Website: walmart
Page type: address-validator
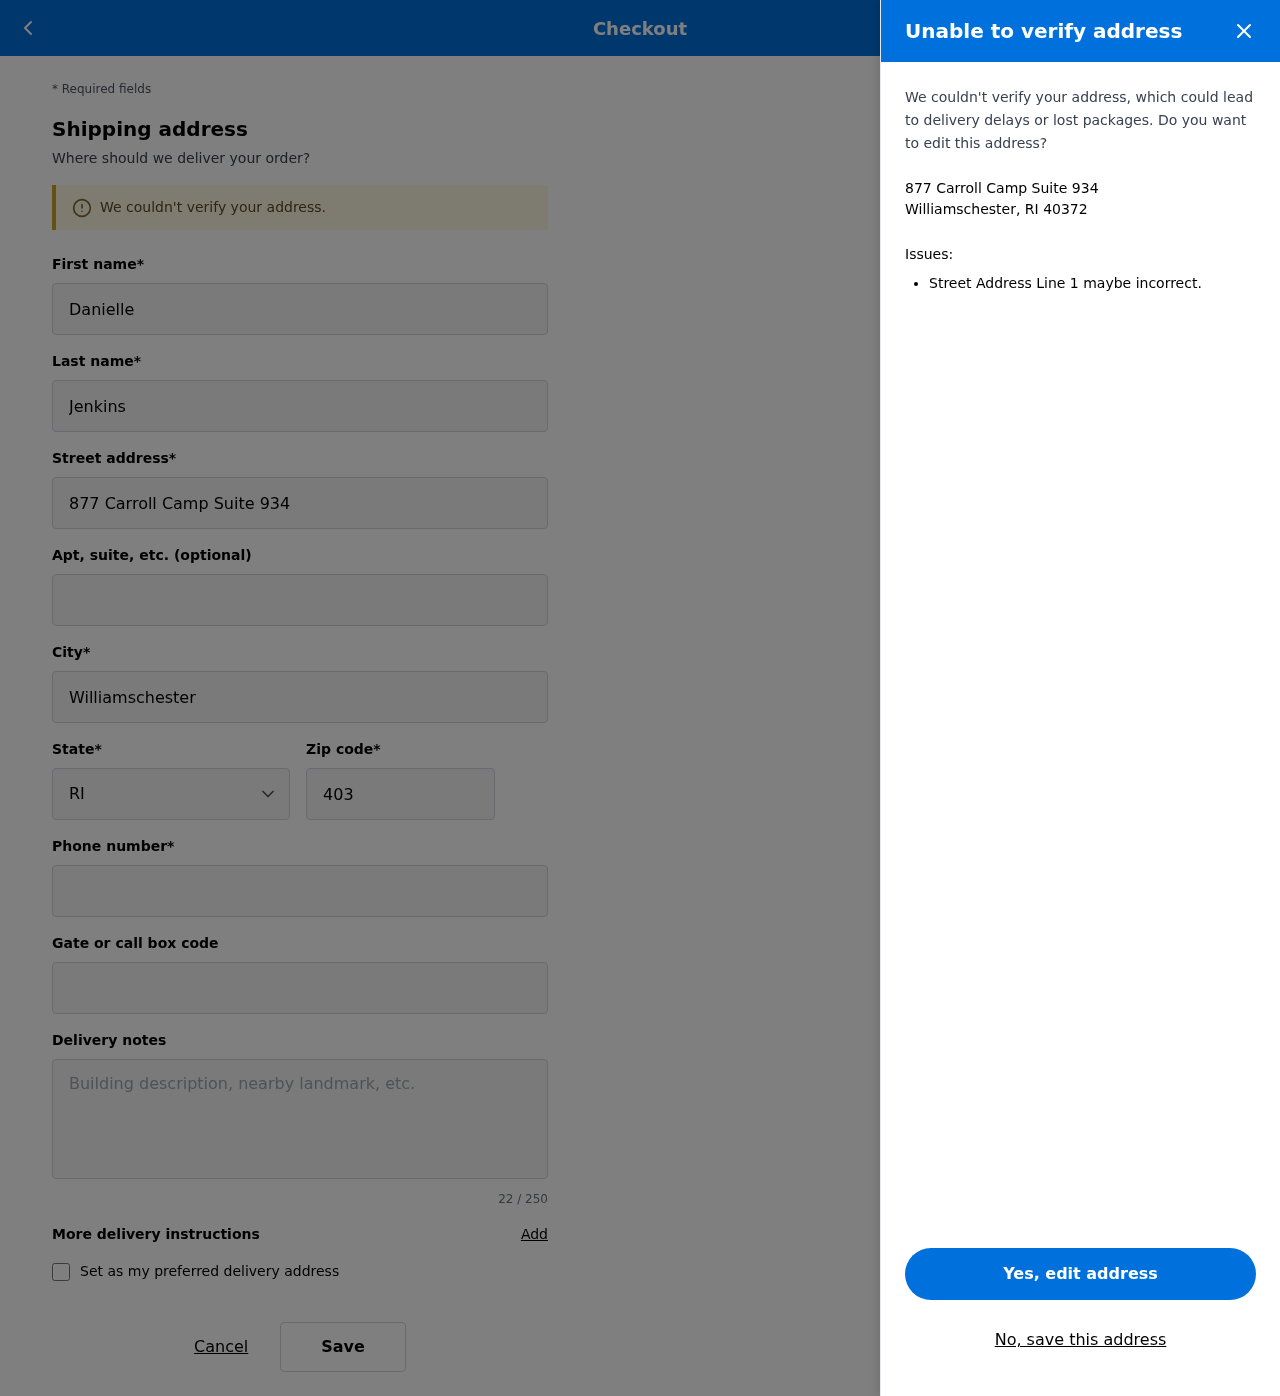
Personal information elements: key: PII_CITY_STATE_ZIP
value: Williamschester, RI 40372
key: PII_DELIVERY_INSTRUCTIONS
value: Leave at side entrance
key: PII_STATE_ABBR
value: RI
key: PII_STREET
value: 877 Carroll Camp Suite 934
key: PII_FIRSTNAME
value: Danielle
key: PII_LASTNAME
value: Jenkins
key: PII_CITY
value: Williamschester
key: PII_POSTCODE
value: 40372
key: PII_PHONE
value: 4393490699
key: PII_SECURITY_CODE
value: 9694